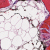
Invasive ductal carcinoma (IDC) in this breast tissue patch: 0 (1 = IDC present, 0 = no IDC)